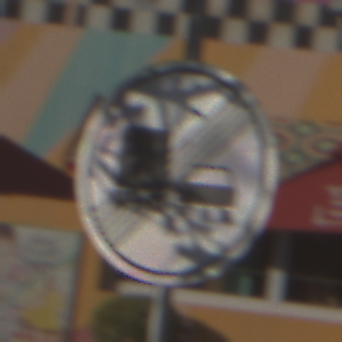
Verkehrszeichen: EndeUeberholverbotKraftfahrzeuge
Umgebung: Outdoor, Special
Tageszeit: MorningAfternoon
Wetter: PartlyCloudy
Licht: Natural
Jahreszeit: NotSpecified
Kontrast: HighContrast